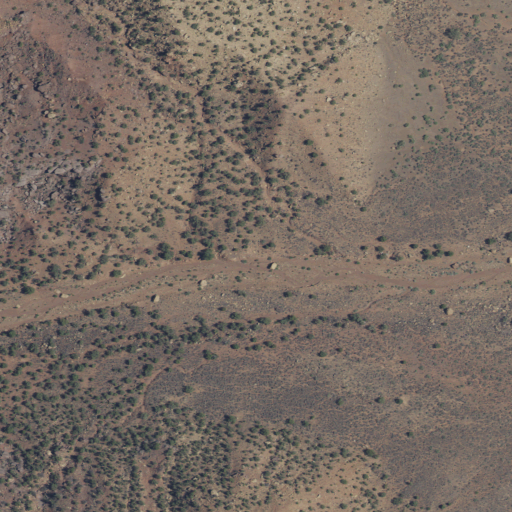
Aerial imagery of valley in Utah named Joe Hatch Canyon containing shrub and evergreen forest